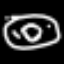
Label: donut